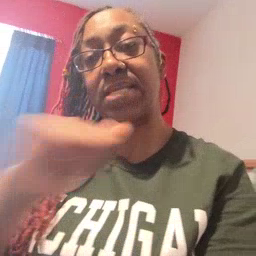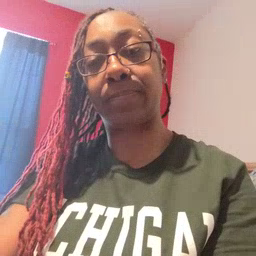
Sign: any